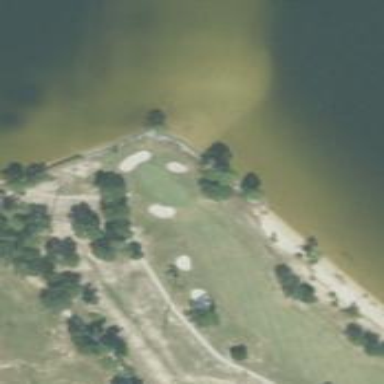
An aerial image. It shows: Golf fairway surrounded by grass.